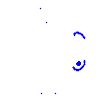
Particle: electron